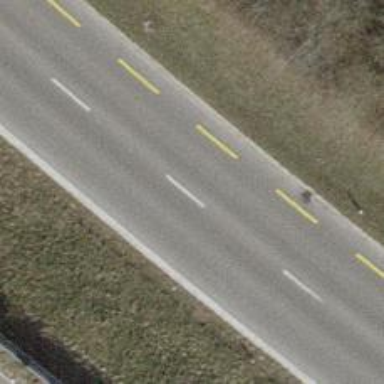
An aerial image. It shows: Secondary road with asphalt surface. There is designated cycle lane on the left side.